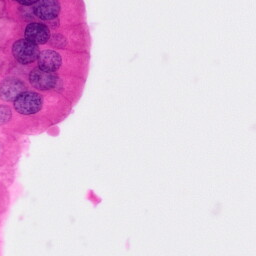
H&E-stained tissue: Pancreatic